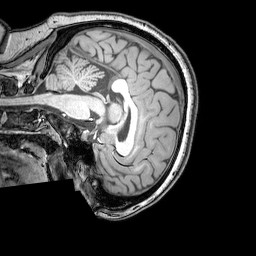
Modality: T1w
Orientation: sagittal
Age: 24
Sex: female
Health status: healthy
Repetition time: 0.081 s
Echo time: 0.037 s